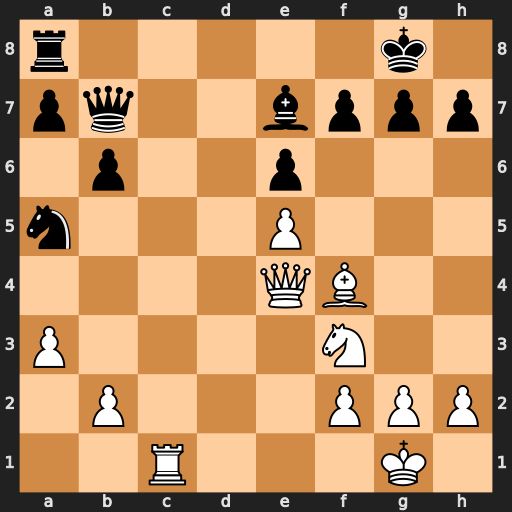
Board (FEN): r5k1/pq2bppp/1p2p3/n3P3/4QB2/P4N2/1P3PPP/2R3K1
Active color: w
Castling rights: -
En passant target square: -
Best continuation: Qxb7 Nxb7 Rc7